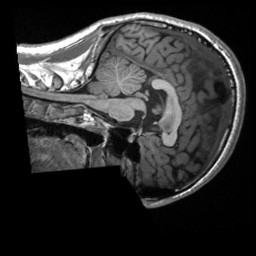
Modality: T1w
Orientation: sagittal
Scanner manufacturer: siemens
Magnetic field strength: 3 T
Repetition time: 2.3 s
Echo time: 0.00232 s